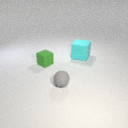
small green rubber cube behind small gray rubber sphere